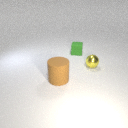
large brown rubber cylinder in front of small green rubber cube